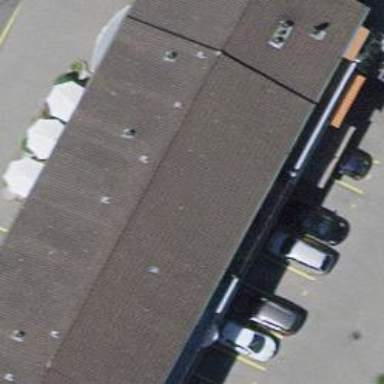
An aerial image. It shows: Café.